Aerial crown-view tile of a tropical tree (Barro Colorado Island, Panama), acquired 20241014:
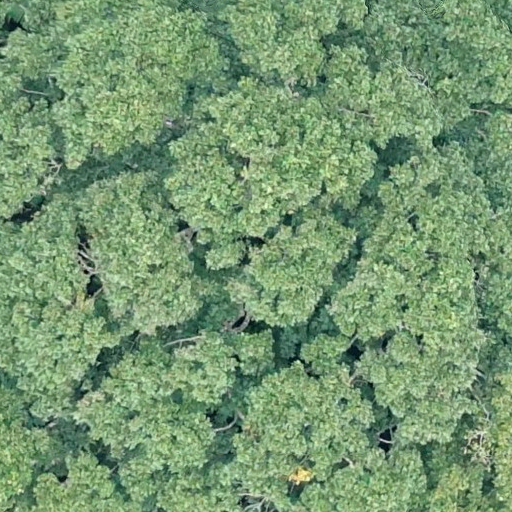
Species: Dipteryx oleifera
GBIF accepted scientific name: Dipteryx oleifera
Crown area: 722.045 m²